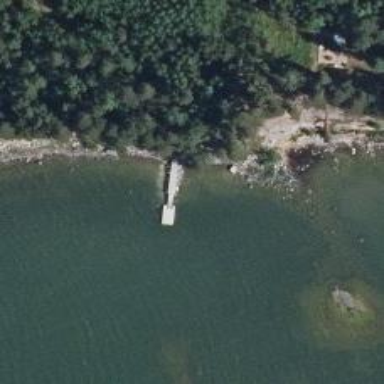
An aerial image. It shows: Man-made pier.